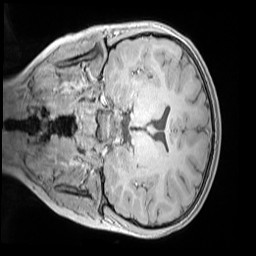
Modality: MP2RAGE
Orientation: coronal
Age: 9
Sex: female
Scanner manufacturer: siemens
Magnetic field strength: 3 T
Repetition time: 4 s
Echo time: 0.00303 s